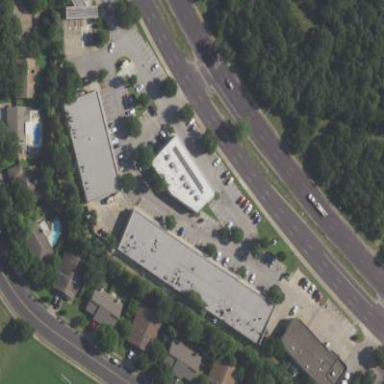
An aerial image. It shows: Retail building.